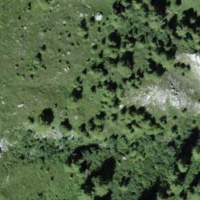
EUNIS habitat code: 26
Species observed at this site:
Campanula barbata